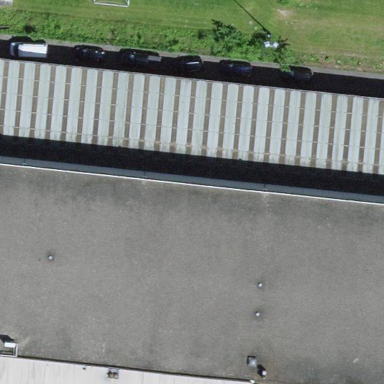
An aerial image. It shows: Industrial building.